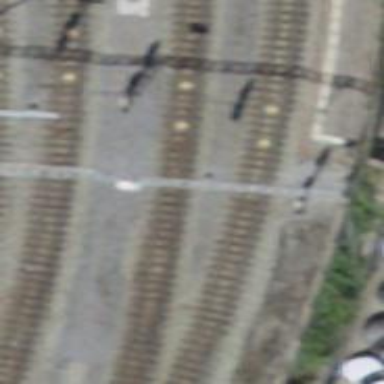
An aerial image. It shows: Railway signal.